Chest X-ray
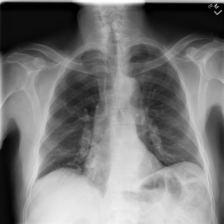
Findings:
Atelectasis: negative
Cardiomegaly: negative
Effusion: negative
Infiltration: positive
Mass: negative
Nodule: negative
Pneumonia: negative
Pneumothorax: negative
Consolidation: negative
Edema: negative
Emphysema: negative
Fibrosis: negative
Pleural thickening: negative
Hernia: negative